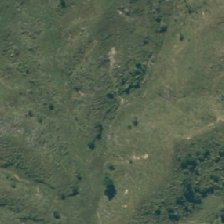
Land cover: manuka_kanuka